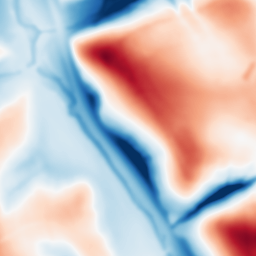
Category: multiscale
Decomposition family: dog_multiscale
Decomposition parameters: sigma_ratio: 2
n_scales: 4
base_sigma: 2
Upsampling method: linear_exact
Upsampling parameters: scale: 2
Upsampling scale: 2